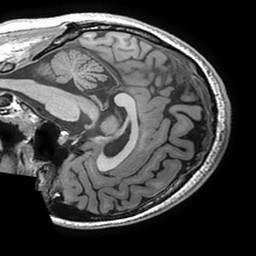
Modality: T1w
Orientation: sagittal
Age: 21
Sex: female